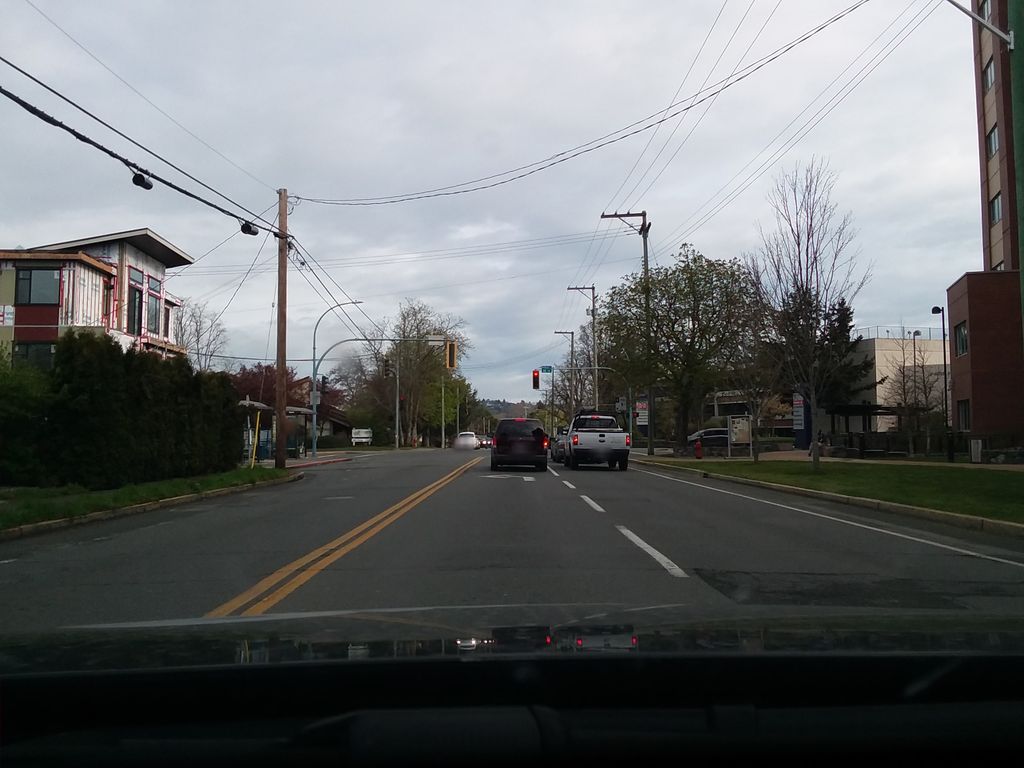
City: victoria